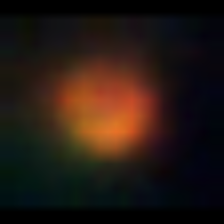
Taxon: NanoPlankton
Group: Other